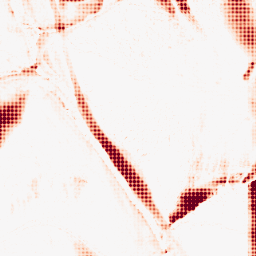
Category: morphological
Decomposition family: morphological_ellipse
Decomposition parameters: operation: opening
width: 10
height: 50
Upsampling method: sinc_blackman
Upsampling parameters: scale: 4
kernel_size: 4
Upsampling scale: 4